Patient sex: F
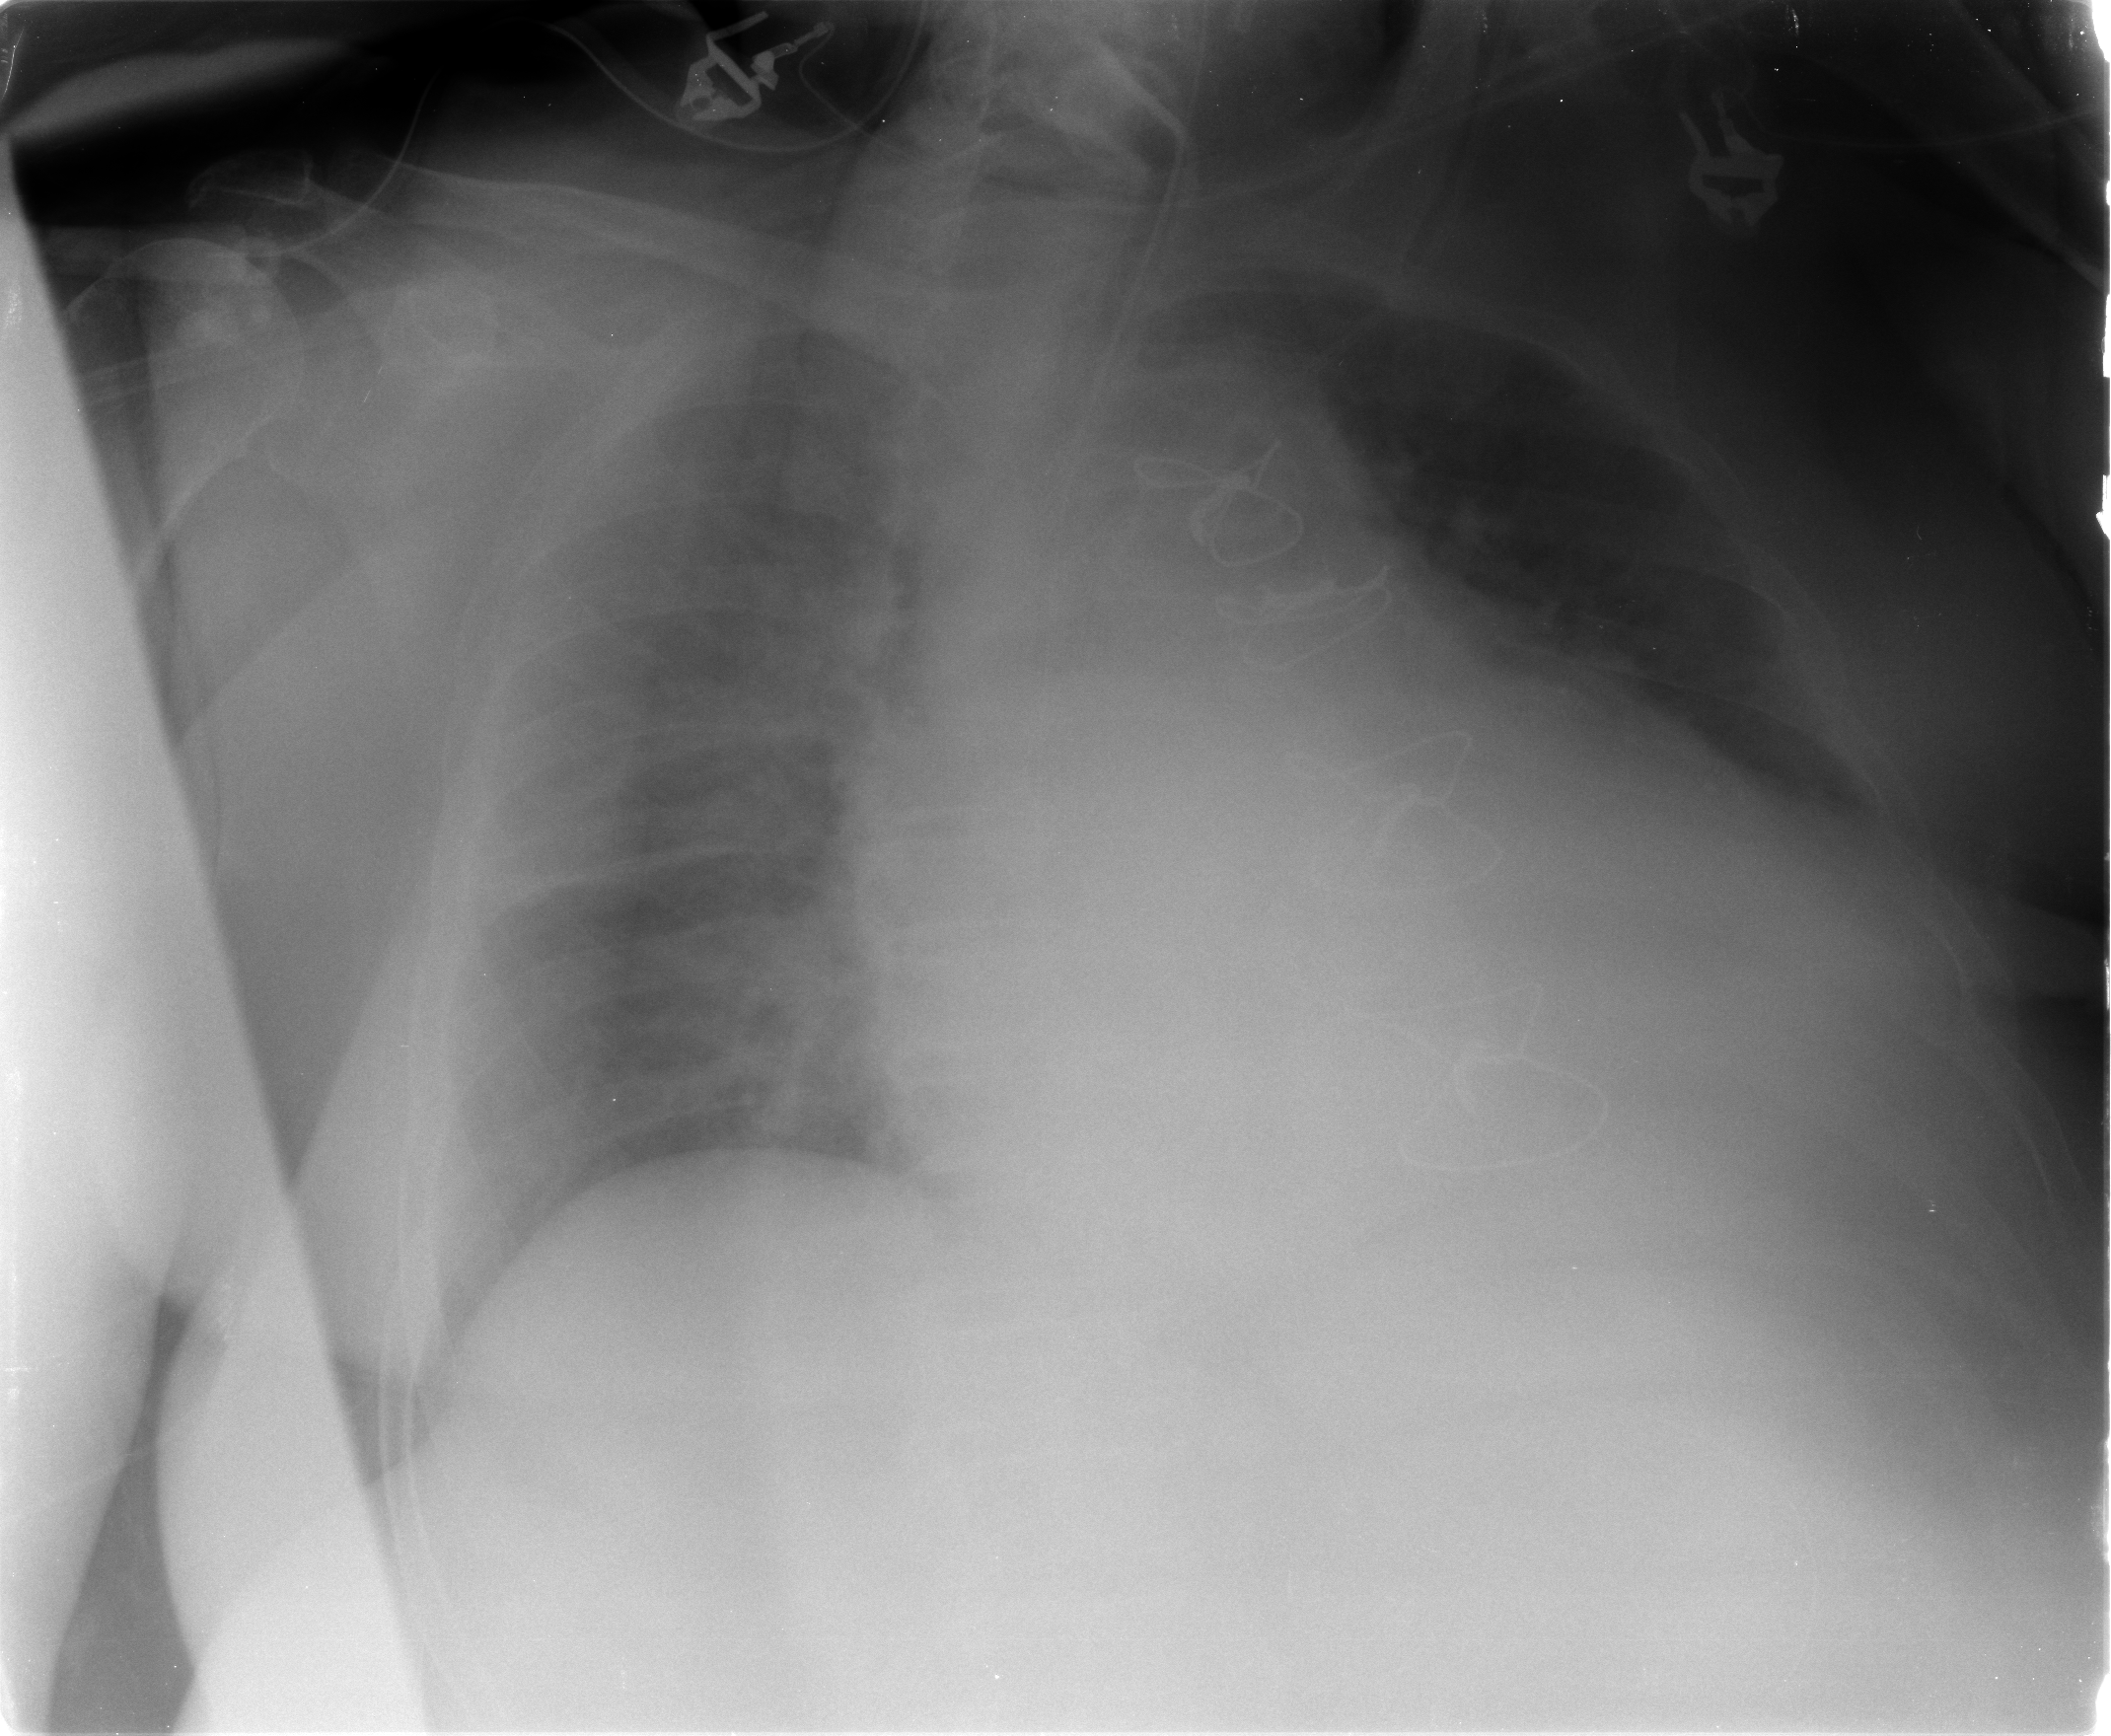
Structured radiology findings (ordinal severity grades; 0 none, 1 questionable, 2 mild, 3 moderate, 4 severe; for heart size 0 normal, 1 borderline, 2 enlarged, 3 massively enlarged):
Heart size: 3
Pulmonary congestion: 0
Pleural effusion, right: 1
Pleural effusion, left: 2
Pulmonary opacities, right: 2
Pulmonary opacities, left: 1
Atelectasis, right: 2
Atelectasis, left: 2